Question: What is playing?
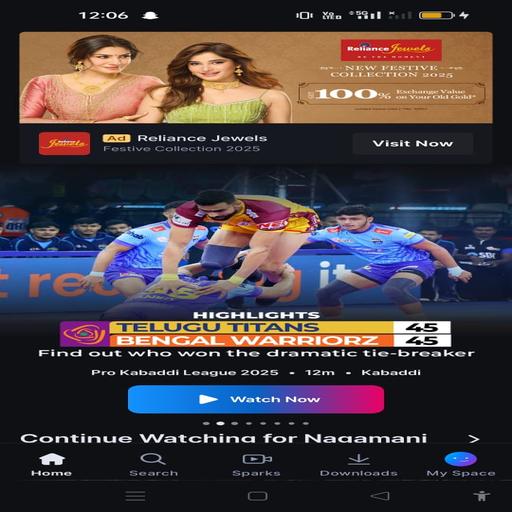
Answer: Kabbadi